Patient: sex M, age 63
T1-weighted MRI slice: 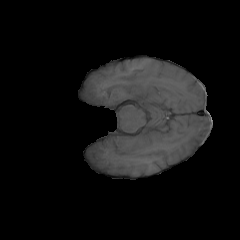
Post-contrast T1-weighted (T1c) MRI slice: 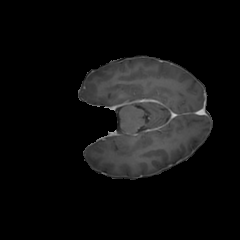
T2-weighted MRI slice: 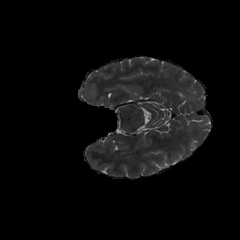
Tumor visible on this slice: no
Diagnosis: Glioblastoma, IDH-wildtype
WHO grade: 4